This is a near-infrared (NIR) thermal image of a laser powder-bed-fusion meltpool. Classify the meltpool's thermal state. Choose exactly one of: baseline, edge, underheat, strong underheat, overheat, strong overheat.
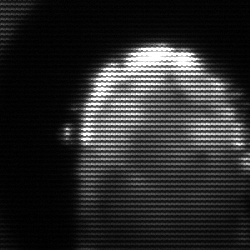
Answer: baseline